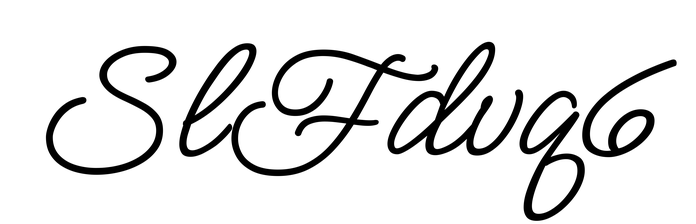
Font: MeowScript-Regular